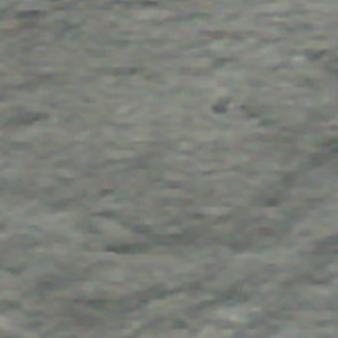
Label: other